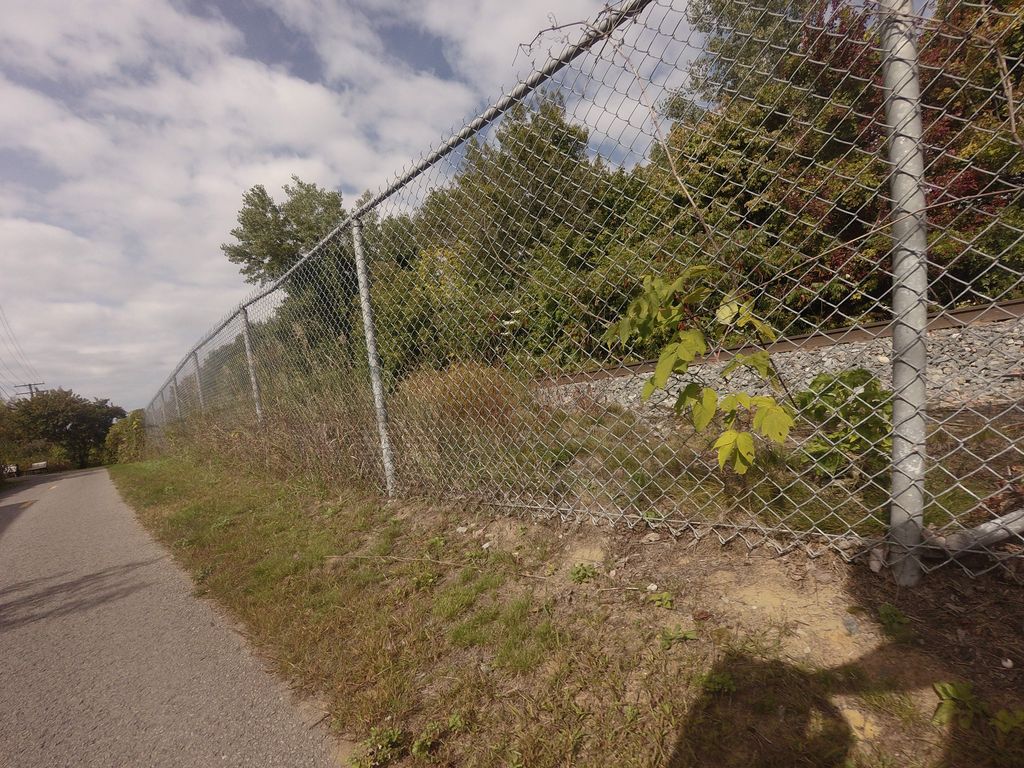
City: montreal